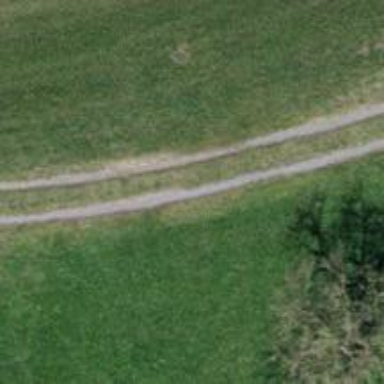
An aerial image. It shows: Grass track with grade3 tracktype.